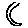
Label: moon